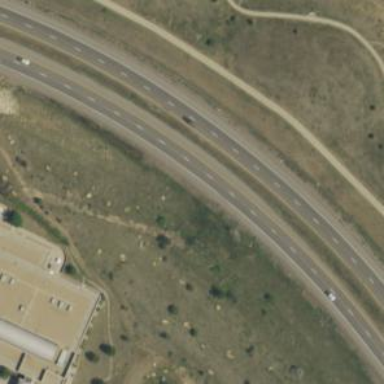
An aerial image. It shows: This image shows trunk highway that functions as expressway.